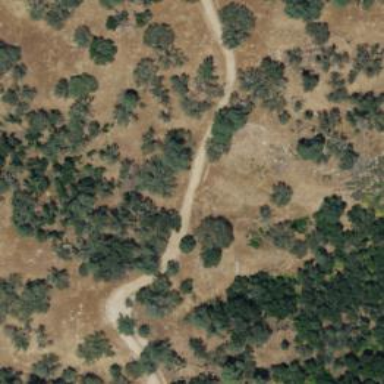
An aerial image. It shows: Track road.